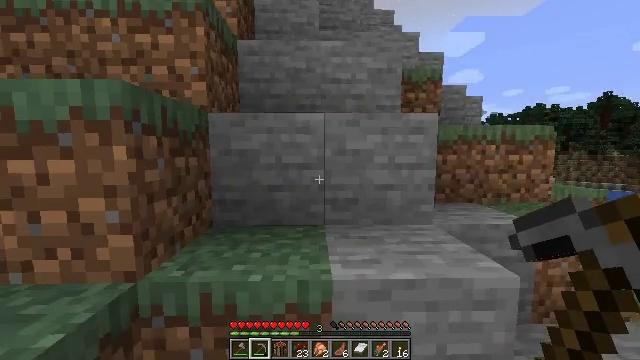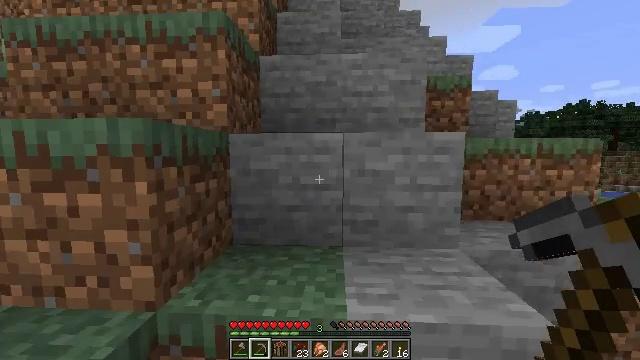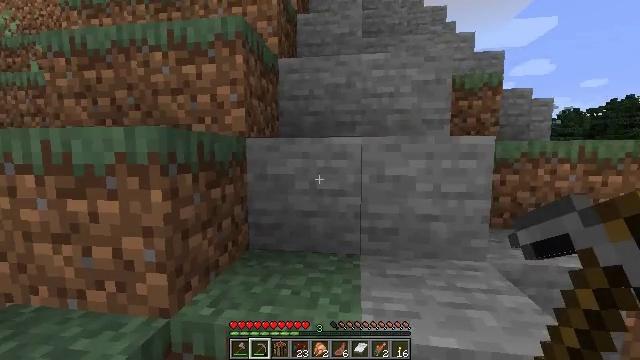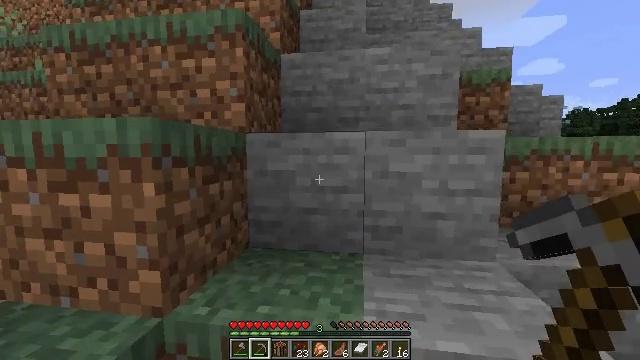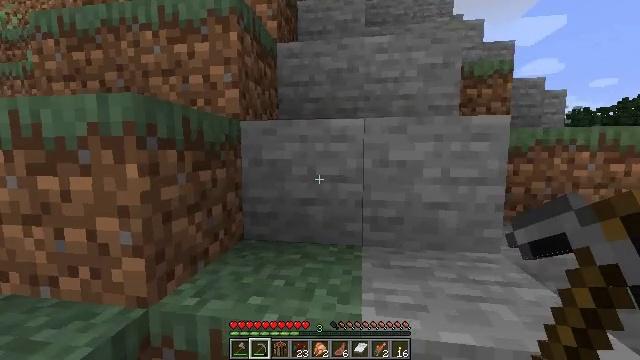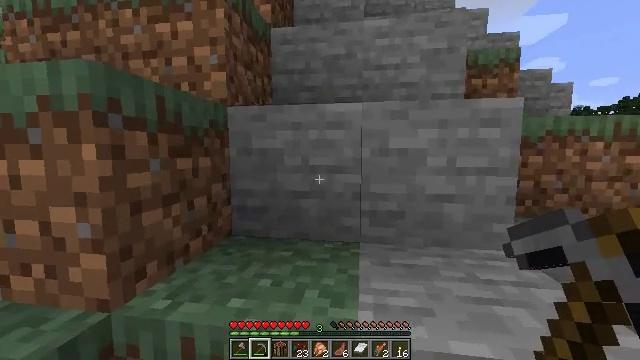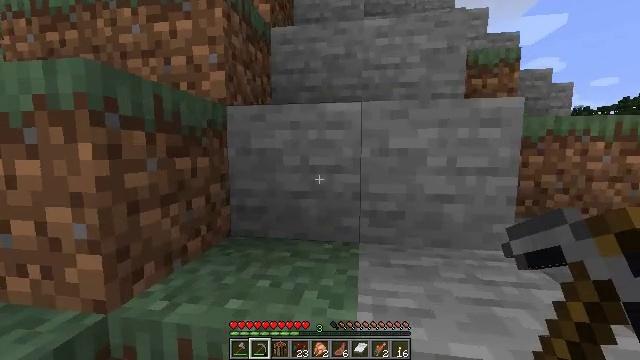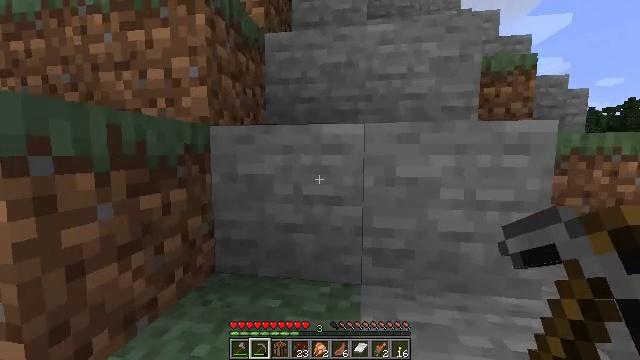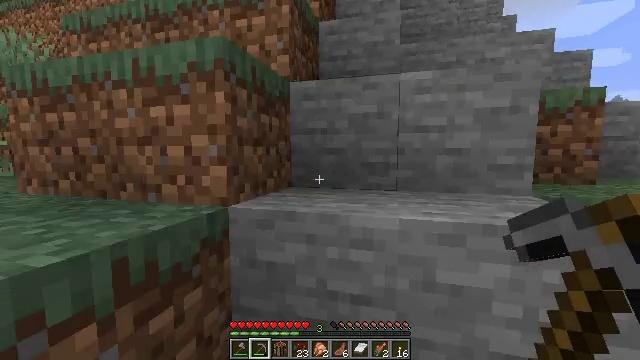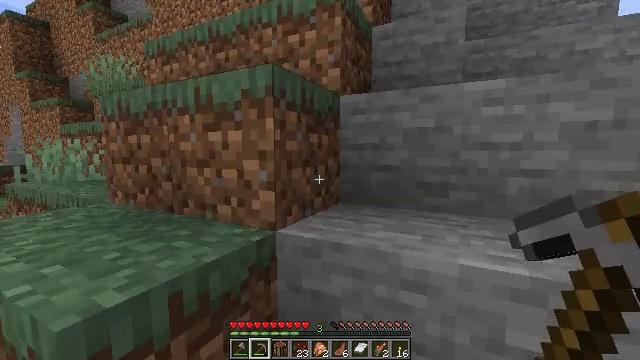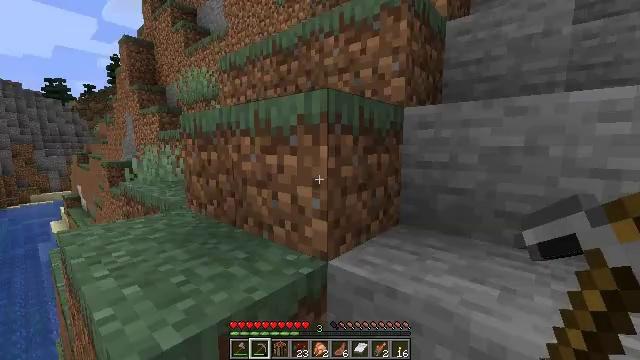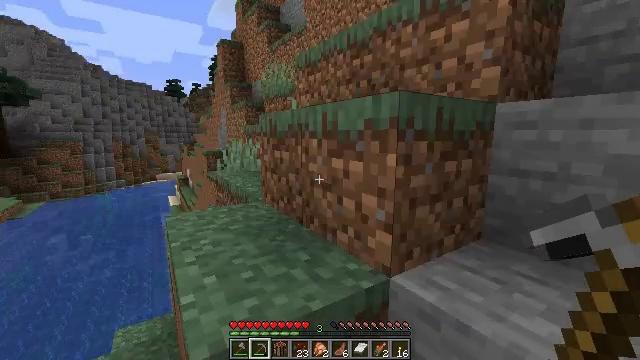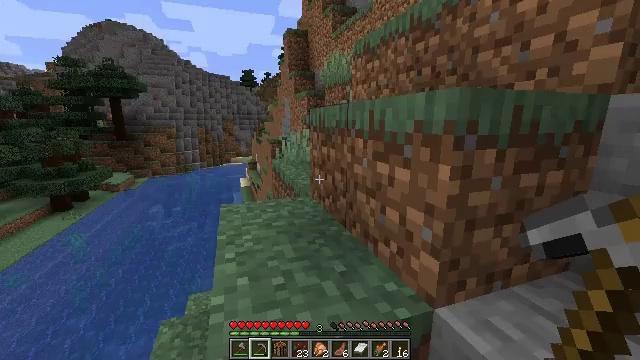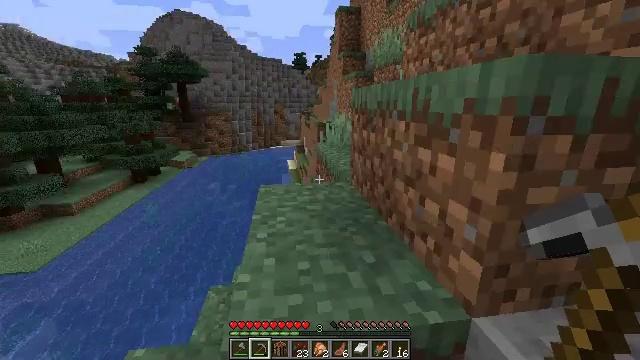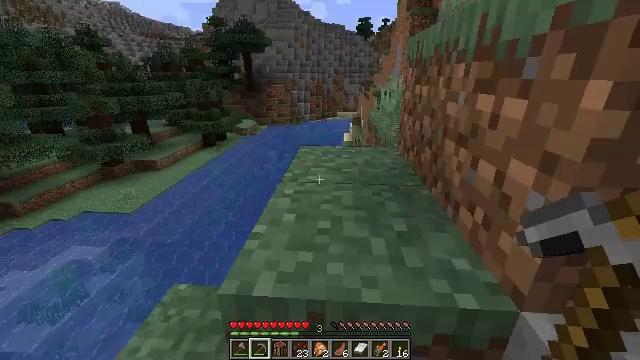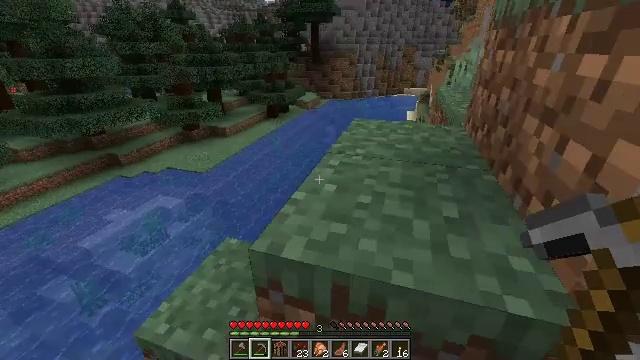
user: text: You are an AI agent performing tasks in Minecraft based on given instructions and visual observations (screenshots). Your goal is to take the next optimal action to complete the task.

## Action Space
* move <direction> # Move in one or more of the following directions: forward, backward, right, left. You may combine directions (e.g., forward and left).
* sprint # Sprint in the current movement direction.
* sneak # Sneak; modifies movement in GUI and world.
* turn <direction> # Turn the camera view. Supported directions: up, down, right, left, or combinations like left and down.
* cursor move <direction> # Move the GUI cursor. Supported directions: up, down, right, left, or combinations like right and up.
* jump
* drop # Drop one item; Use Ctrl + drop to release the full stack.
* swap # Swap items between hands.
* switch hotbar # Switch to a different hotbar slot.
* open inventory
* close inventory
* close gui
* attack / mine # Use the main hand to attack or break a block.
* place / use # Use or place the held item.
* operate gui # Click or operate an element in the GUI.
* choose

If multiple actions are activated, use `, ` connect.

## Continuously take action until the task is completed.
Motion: motion action
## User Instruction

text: Break the dandelion to obtain it.
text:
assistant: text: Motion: move forward, turn left, jump
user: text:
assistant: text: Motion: move forward, turn left, jump
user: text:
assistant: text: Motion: move forward, turn left, jump
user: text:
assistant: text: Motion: move forward, jump
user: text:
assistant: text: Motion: move forward, jump
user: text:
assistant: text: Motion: move forward, jump
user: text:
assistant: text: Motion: move forward, jump
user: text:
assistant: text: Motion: move forward, turn left, jump
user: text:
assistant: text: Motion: move forward, turn left, jump
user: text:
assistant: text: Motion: move forward, turn left and down, jump
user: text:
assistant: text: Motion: move forward, turn left and down, jump
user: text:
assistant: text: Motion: move forward, turn left and down, jump
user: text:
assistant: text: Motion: move forward, turn left and down, jump
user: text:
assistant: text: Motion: move forward, turn left and down, jump
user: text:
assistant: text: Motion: move forward, turn left and down, jump
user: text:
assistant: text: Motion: move forward, turn left and down, jump
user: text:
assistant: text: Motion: move forward, jump
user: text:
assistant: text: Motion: move forward, jump
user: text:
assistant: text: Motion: move forward, turn right and up, jump
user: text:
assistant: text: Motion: move forward, turn right and up, jump
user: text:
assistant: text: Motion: move forward, turn right and up, jump
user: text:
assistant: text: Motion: move forward, turn right and up, jump
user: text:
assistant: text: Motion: move forward, turn right and up, jump
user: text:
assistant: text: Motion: move forward, turn right and up, jump
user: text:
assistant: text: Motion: move forward, turn right and up, jump
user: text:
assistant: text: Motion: move forward, turn right, jump
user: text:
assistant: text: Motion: move forward, turn right, jump
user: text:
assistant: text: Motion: move forward, turn right and up, jump
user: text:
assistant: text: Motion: move forward, turn right and up, jump
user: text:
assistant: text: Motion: move forward, turn right, jump